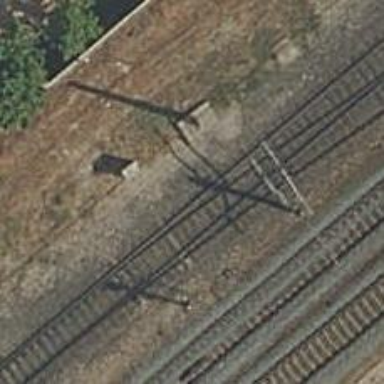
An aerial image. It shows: Railway track with contact lines for electrification.